Question: I notice when I use the 'Class' MSI table and other related tables to register COM classes during an MSI install, the LocalServer32 values don't have paths, but rather have some cryptic value. I see limited information on the web, suggesting this may be some sort of hash of the MSI ProductCode and Component GUID, but I can't find detailed information on how this works.
I'm wondering specifically if one of the features of this sort of registration is to ensure, in a multi-instance installation, that the instance of the component returned is from the same installation as the client, where possible. I kind of doubt it, but I want to understand everything this scheme accomplishes, and don't know where to find the information.
Here's a sample of such a registry entry:

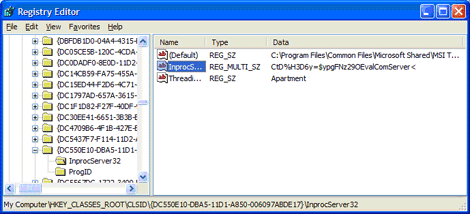
Answer: It's called a <URL>, WiX defaults to writing the raw COM registry keys to avoid it.